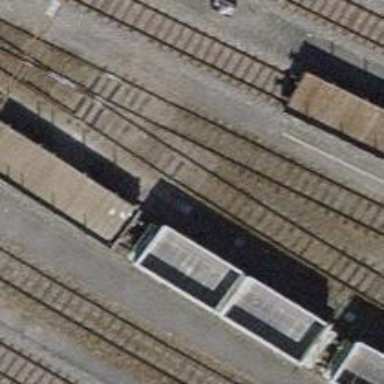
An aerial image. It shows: Single track railway in yard.